Question: I have been running into a few problems with compiling my play framework application. Sometimes the application runs fine but most of the time these problems both occur with the sbt and activator tools. Here is an example of compiling my application with sbt:
'''
[info] Compiling 15 Scala sources and 1 Java source to C:\Server runk arget\scala-2.11\classes...
[error] C:\Server runk arget\scala-2.11\src_managed\main\controllers
outes.java:8: error: cannot find symbol
[error] public static final controllers.ReverseAssets Assets = new controllers.ReverseAssets();
[error] ^
[error] symbol: class ReverseAssets
[error] location: package controllers
[error] C:\Server runk arget\scala-2.11\src_managed\main\controllers
outes.java:9: error: cannot find symbol
[error] public static final controllers.ReverseApplication Application = new controllers.ReverseApplication();
[error] ^
[error] symbol: class ReverseApplication
[error] location: package controllers
[error] C:\Server runk arget\scala-2.11\src_managed\main\controllers
outes.java:12: error: package controllers.javascript does not exist
[error] public static final controllers.javascript.ReverseAssets Assets = new controllers.javascript.ReverseAssets();
[error] ^
[error] C:\Server runk arget\scala-2.11\src_managed\main\controllers
outes.java:13: error: package controllers.javascript does not exist
[error] public static final controllers.javascript.ReverseApplication Application = new controllers.javascript.ReverseApplication();
[error] ^
[error] C:\Server runk arget\scala-2.11\src_managed\main\controllers
outes.java:18: error: package controllers.ref does not exist
[error] public static final controllers.ref.ReverseAssets Assets = new controllers.ref.ReverseAssets();
[error] ^
[error] C:\Server runk arget\scala-2.11\src_managed\main\controllers
outes.java:19: error: package controllers.ref does not exist
[error] public static final controllers.ref.ReverseApplication Application = new controllers.ref.ReverseApplication();
[error] ^
[error] C:\Server runk arget\scala-2.11\src_managed\main\controllers
outes.java:8: error: cannot find symbol
[error] public static final controllers.ReverseAssets Assets = new controllers.ReverseAssets();
[error] ^
[error] symbol: class ReverseAssets
[error] location: package controllers
[error] C:\Server runk arget\scala-2.11\src_managed\main\controllers
outes.java:9: error: cannot find symbol
[error] public static final controllers.ReverseApplication Application = new controllers.ReverseApplication();
[error] ^
[error] symbol: class ReverseApplication
[error] location: package controllers
[error] C:\Server runk arget\scala-2.11\src_managed\main\controllers
outes.java:12: error: package controllers.javascript does not exist
[error] public static final controllers.javascript.ReverseAssets Assets = new controllers.javascript.ReverseAssets();
[error] ^
[error] C:\Server runk arget\scala-2.11\src_managed\main\controllers
outes.java:13: error: package controllers.javascript does not exist
[error] public static final controllers.javascript.ReverseApplication Application = new controllers.javascript.ReverseApplication();
[error] ^
[error] C:\Server runk arget\scala-2.11\src_managed\main\controllers
outes.java:18: error: package controllers.ref does not exist
[error] public static final controllers.ref.ReverseAssets Assets = new controllers.ref.ReverseAssets();
[error] ^
[error] C:\Server runk arget\scala-2.11\src_managed\main\controllers
outes.java:19: error: package controllers.ref does not exist
[error] public static final controllers.ref.ReverseApplication Application = new controllers.ref.ReverseApplication();
[error] ^
[error] 12 errors
[error] (compile:compile) javac returned nonzero exit code
[error] Total time: 16 s, completed Oct 31, 2014 11:18:25 AM
'''
Other times I'll get this error with sbt clean compile:
'''
[info] Compiling 15 Scala sources and 1 Java source to C:\Server runk arget\scala-2.11\classes...
[trace] Stack trace suppressed: run last compile:compile for the full output.
[error] (compile:compile) java.lang.NoClassDefFoundError: Lcontrollers/ReverseAssets;
[error] Total time: 45 s, completed Oct 31, 2014 11:45:49 AM
'''
Then I'll exit out of sbt then run sbt clean compile again and everything seems to compile fine. I'll even run activator run and everything compiles fine but none of the routes are recognized:
'''
# Home page
GET / controllers.Application.index
GET /login controllers.Application.login
'''

And then I'll get errors compiling with activator run:
'''
[info] Compiling 15 Scala sources and 1 Java source to C:\Server runk arget\scala-2.11\classes...
[error] C:\Server runk arget\scala-2.11\src_managed\main\controllers
outes.java:13: error: cannot find symbol
[error] public static final controllers.javascript.ReverseApplication Application = new controllers.javascript.ReverseApplication()
[error] ^
[error] symbol: class ReverseApplication
[error] location: package controllers.javascript
[error] C:\Server runk arget\scala-2.11\src_managed\main\controllers
outes.java:13: error: cannot find symbol
[error] public static final controllers.javascript.ReverseApplication Application = new controllers.javascript.ReverseApplication()
[error] ^
[error] symbol: class ReverseApplication
[error] location: package controllers.javascript
[error] 2 errors
[error] (compile:compile) javac returned nonzero exit code
[error] application -
! @6k3l8fool - Internal server error, for (GET) [/] ->
play.PlayExceptions$CompilationException: Compilation error[error: cannot find symbol]
at play.PlayExceptions$CompilationException$.apply(PlayExceptions.scala:27) ~[na:na]
at play.PlayExceptions$CompilationException$.apply(PlayExceptions.scala:27) ~[na:na]
at scala.Option.map(Option.scala:145) ~[scala-library-2.11.1.jar:na]
at play.PlayReloader$$anon$1$$anonfun$play$PlayReloader$$anon$$taskFailureHandler$1.apply(PlayReloader.scala:235) ~[na:na]
at play.PlayReloader$$anon$1$$anonfun$play$PlayReloader$$anon$$taskFailureHandler$1.apply(PlayReloader.scala:230) ~[na:na]
[warn] play - No application found at invoker init
'''
Then I run activator clean run and I get a completely different error:
'''
[info] Compiling 15 Scala sources and 1 Java source to C:\Server runk arget\scala-2.11\classes...
java.lang.IllegalArgumentException: requirement failed: Source file 'C:\Server runk arget\scala-2.11\classes\Routes$$anonfun$routes$1$$anonfun$applyOrElse$4.class' does not exist.
at scala.Predef$.require(Predef.scala:233)
at sbt.IO$.copyFile(IO.scala:580)
at sbt.IO$.sbt$IO$$copyImpl(IO.scala:559)
at sbt.IO$$anonfun$copy$1.apply(IO.scala:548)
at sbt.IO$$anonfun$copy$1.apply(IO.scala:548)
at scala.Function$$anonfun$tupled$1.apply(Function.scala:77)
at scala.Function$$anonfun$tupled$1.apply(Function.scala:76)
at scala.collection.TraversableLike$$anonfun$map$1.apply(TraversableLike.scala:244)
at scala.collection.TraversableLike$$anonfun$map$1.apply(TraversableLike.scala:244)
at scala.collection.mutable.ResizableArray$class.foreach(ResizableArray.scala:59)
at scala.collection.mutable.ArrayBuffer.foreach(ArrayBuffer.scala:47)
at scala.collection.TraversableLike$class.map(TraversableLike.scala:244)
at scala.collection.AbstractTraversable.map(Traversable.scala:105)
at sbt.IO$.copy(IO.scala:548)
at play.PlayCommands$$anonfun$PostCompile$1.apply(PlayCommands.scala:162)
at play.PlayCommands$$anonfun$PostCompile$1.apply(PlayCommands.scala:76)
at scala.Function8$$anonfun$tupled$1.apply(Function8.scala:35)
at scala.Function8$$anonfun$tupled$1.apply(Function8.scala:34)
at scala.Function1$$anonfun$compose$1.apply(Function1.scala:47)
at sbt.$tilde$greater$$anonfun$$u2219$1.apply(TypeFunctions.scala:42)
at sbt.std.Transform$$anon$4.work(System.scala:64)
at sbt.Execute$$anonfun$submit$1$$anonfun$apply$1.apply(Execute.scala:237)
at sbt.Execute$$anonfun$submit$1$$anonfun$apply$1.apply(Execute.scala:237)
at sbt.ErrorHandling$.wideConvert(ErrorHandling.scala:18)
at sbt.Execute.work(Execute.scala:244)
at sbt.Execute$$anonfun$submit$1.apply(Execute.scala:237)
at sbt.Execute$$anonfun$submit$1.apply(Execute.scala:237)
at sbt.ConcurrentRestrictions$$anon$4$$anonfun$1.apply(ConcurrentRestrictions.scala:160)
at sbt.CompletionService$$anon$2.call(CompletionService.scala:30)
at java.util.concurrent.FutureTask.run(FutureTask.java:266)
at java.util.concurrent.Executors$RunnableAdapter.call(Executors.java:511)
at java.util.concurrent.FutureTask.run(FutureTask.java:266)
at java.util.concurrent.ThreadPoolExecutor.runWorker(ThreadPoolExecutor.java:1142)
at java.util.concurrent.ThreadPoolExecutor$Worker.run(ThreadPoolExecutor.java:617)
at java.lang.Thread.run(Thread.java:744)
[error] (compile:compile) java.lang.IllegalArgumentException: requirement failed: Source file 'C:\Server\AuthWebManager runk arget\scala-2.11\classes\Routes$$anonfun$routes$1$$anonfun$applyOrElse$4.
class' does not exist.
[error] application -
! @6k3l90dc5 - Internal server error, for (GET) [/] ->
play.PlayExceptions$UnexpectedException: Unexpected exception[IllegalArgumentException: requirement failed: Source file 'C:\Server\AuthWebManager runk arget\scala-2.11\classes\Routes$$anonfun$routes
$1$$anonfun$applyOrElse$4.class' does not exist.]
at play.PlayReloader$$anon$1$$anonfun$play$PlayReloader$$anon$$taskFailureHandler$1.apply(PlayReloader.scala:237) ~[na:na]
at play.PlayReloader$$anon$1$$anonfun$play$PlayReloader$$anon$$taskFailureHandler$1.apply(PlayReloader.scala:230) ~[na:na]
at scala.Option.map(Option.scala:145) ~[scala-library-2.11.1.jar:na]
at play.PlayReloader$$anon$1.play$PlayReloader$$anon$$taskFailureHandler(PlayReloader.scala:230) ~[na:na]
at play.PlayReloader$$anon$1$$anonfun$reload$2.apply(PlayReloader.scala:90) ~[na:na]
Caused by: java.lang.IllegalArgumentException: requirement failed: Source file 'C:\Server runk arget\scala-2.11\classes\Routes$$anonfun$routes$1$$anonfun$applyOrElse$4.class' does not
exist.
at scala.Predef$.require(Predef.scala:233) ~[scala-library-2.11.1.jar:na]
at sbt.IO$.copyFile(IO.scala:580) ~[na:na]
at sbt.IO$.sbt$IO$$copyImpl(IO.scala:559) ~[na:na]
at sbt.IO$$anonfun$copy$1.apply(IO.scala:548) ~[na:na]
at sbt.IO$$anonfun$copy$1.apply(IO.scala:548) ~[na:na]
[warn] play - No application found at invoker init
'''
I've gotten a few different errors as well, but for conciseness sake I won't write them here. I've tried suggestions of deleting the .sbt and .ivy2/cache folders, but that hasn't solved the problem.
So what do I do so that my play application compiles and runs without seemingly non deterministic errors?
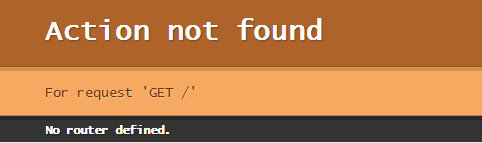
Answer: I ran into similar issues. I am using eclipse with activator. Looks like problem was with eclipse when it tries to build app in the same director as play. I disabled "Build Automatically" setting from eclipse and so far its working fine. Have a look at this thread:
<URL>